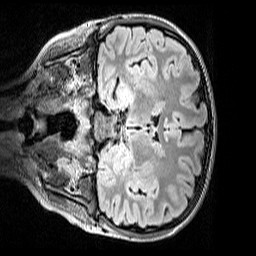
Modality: FLAIR
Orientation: coronal
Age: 9
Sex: male
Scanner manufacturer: siemens
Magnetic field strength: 3 T
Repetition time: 5 s
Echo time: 0.388 s